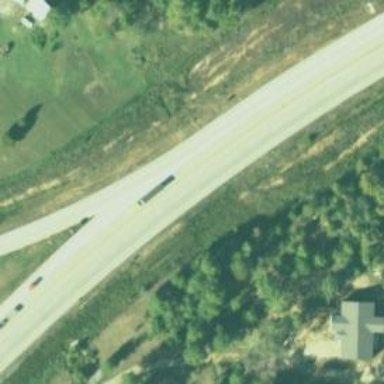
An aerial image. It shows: Trunk highway with expressway features.